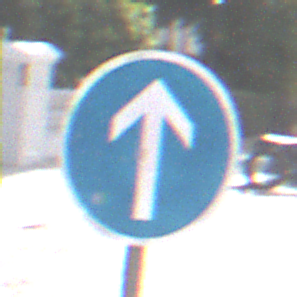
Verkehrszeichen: VorgeschriebeneFahrtrichtungGeradeaus
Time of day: MorningAfternoon
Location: Outdoor (Urban)
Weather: PartlyCloudy
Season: NotSpecified
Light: Natural